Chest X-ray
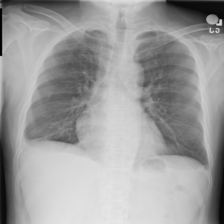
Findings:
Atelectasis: negative
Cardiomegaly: negative
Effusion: positive
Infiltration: positive
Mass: negative
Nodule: negative
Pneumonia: negative
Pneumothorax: negative
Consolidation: negative
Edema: negative
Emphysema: negative
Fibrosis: negative
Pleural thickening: negative
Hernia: negative